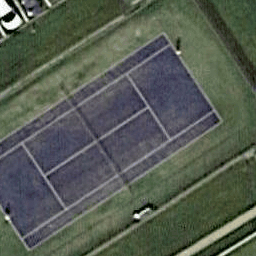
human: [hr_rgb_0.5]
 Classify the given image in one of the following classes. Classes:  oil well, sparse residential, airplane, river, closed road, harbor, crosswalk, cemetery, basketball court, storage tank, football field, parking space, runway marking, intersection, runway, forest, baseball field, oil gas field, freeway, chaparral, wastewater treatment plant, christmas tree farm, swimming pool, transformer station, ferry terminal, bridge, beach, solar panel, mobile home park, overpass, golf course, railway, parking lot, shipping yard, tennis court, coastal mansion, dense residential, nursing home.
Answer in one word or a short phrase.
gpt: tennis court